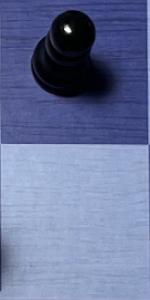
Label: Empty